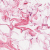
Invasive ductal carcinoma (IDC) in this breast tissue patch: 0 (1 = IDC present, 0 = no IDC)